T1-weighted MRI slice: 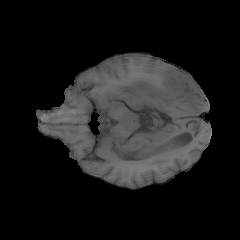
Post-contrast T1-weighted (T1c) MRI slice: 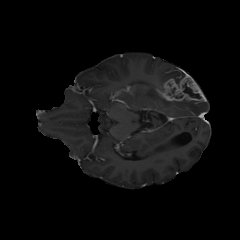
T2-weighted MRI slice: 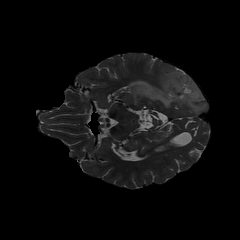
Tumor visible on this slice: yes